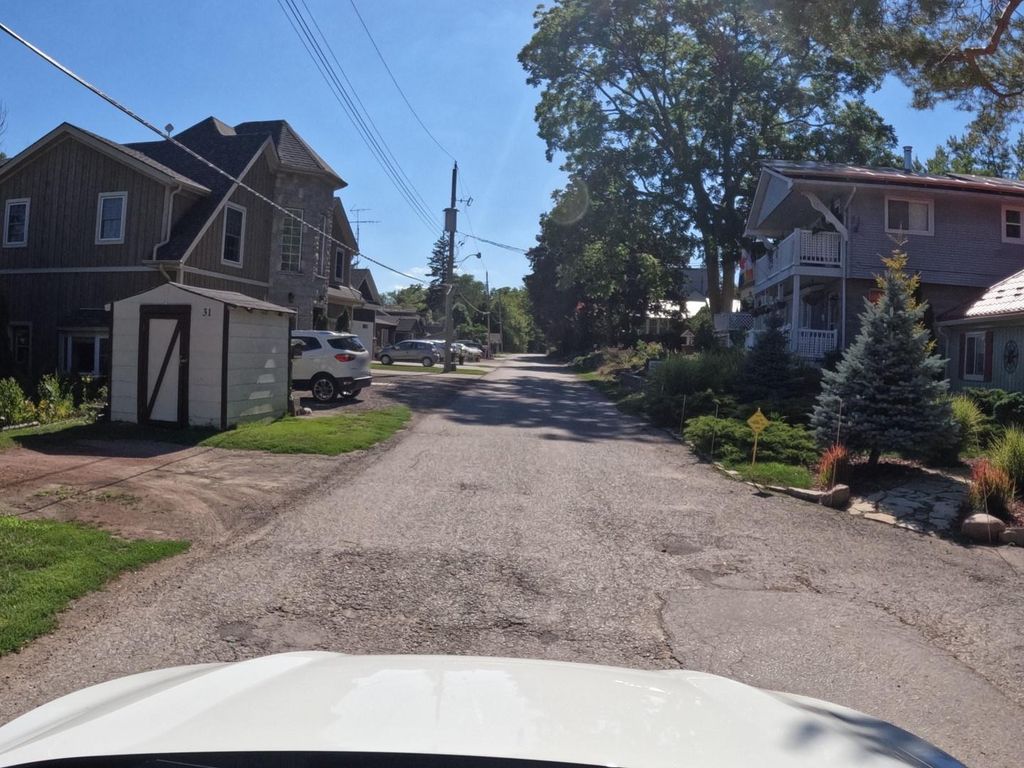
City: kitchener-waterloo